Field crop: maize
Growth stage: 2
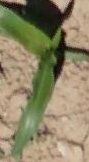
Species: maize